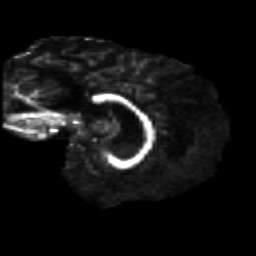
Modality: FA
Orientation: sagittal
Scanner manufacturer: siemens
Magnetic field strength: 3 T
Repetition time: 8.8 s
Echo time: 0.085 s